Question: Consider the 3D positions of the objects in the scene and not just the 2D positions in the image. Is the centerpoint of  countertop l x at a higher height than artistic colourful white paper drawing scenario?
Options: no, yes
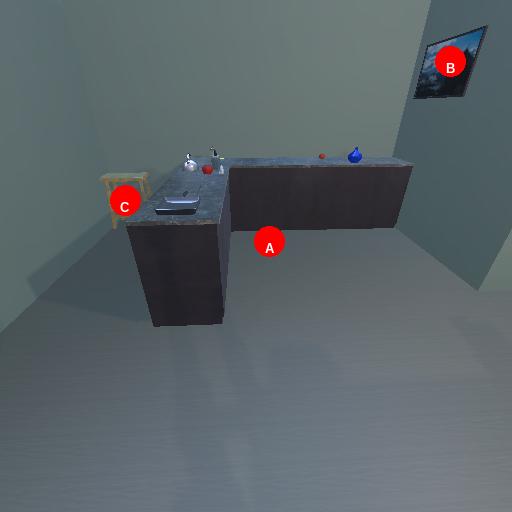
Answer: no